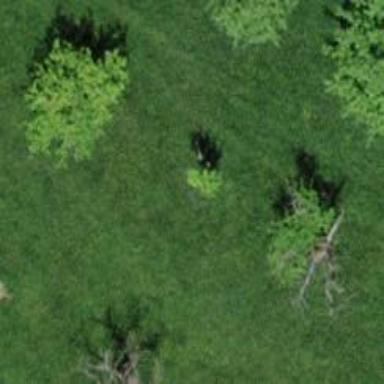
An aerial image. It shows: Broadleaved tree in natural setting.